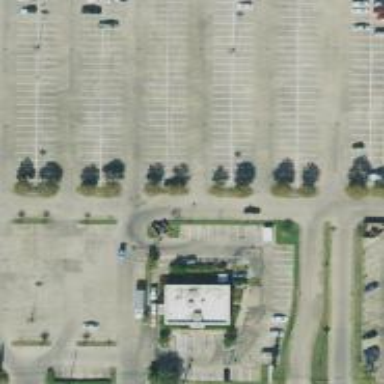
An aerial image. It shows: Parking space.